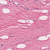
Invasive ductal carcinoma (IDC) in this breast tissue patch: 0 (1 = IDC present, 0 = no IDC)